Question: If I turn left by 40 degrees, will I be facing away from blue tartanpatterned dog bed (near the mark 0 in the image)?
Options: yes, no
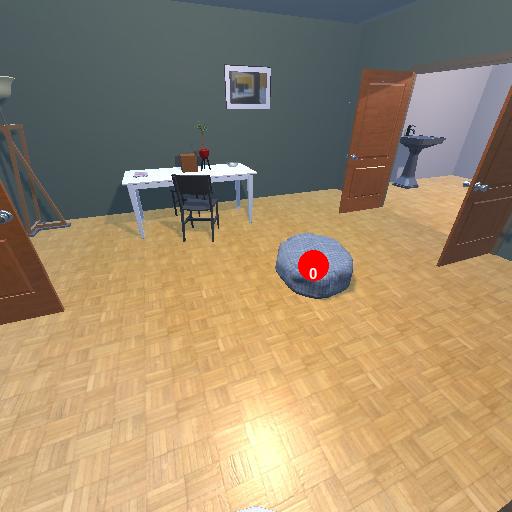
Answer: yes